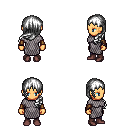
a pixel art fantasy rpg character, female body template, human, tanned skin, chain mail, magenta pants, white left-swept hairstyle, leather bracers, maroon shoes, four views (front, back, left, right), 2x2 character sprite sheet, small pixel art, hard edges, no anti-aliasing